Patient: sex F, age 68
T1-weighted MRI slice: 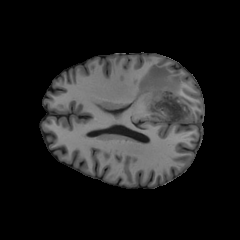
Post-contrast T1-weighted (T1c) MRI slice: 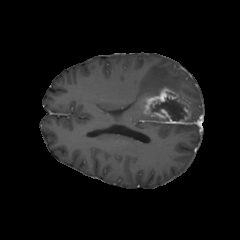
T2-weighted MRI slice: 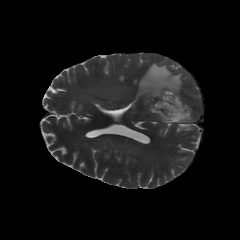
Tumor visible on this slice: yes
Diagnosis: Glioblastoma, IDH-wildtype
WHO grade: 4